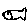
Label: fish